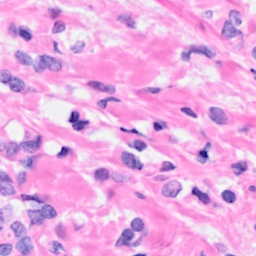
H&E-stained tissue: Breast